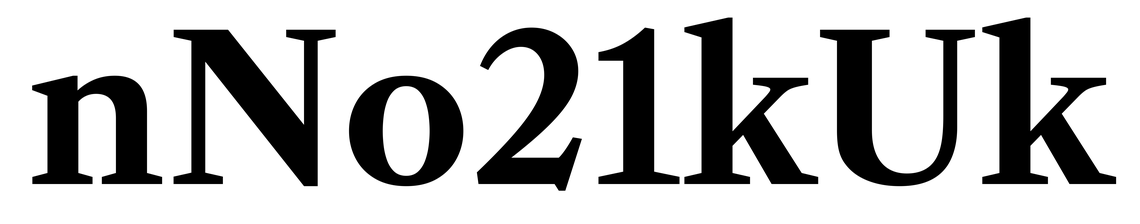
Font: LibreCaslonText_Bold